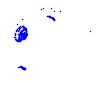
Particle: electron